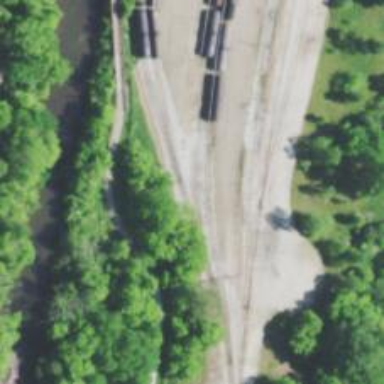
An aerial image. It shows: Railway spur service.